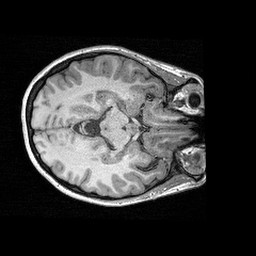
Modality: T1w
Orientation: axial
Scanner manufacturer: siemens
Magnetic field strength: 3 T
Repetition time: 2.3 s
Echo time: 0.00298 s